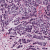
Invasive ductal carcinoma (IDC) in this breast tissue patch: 1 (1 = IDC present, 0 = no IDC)